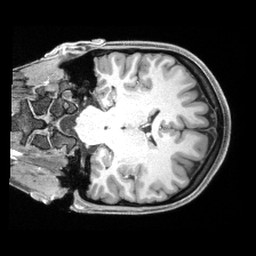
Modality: T1w
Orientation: coronal
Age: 20
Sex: female
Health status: healthy
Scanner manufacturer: siemens
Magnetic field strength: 3 T
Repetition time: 2.4 s
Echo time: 0.00194 s